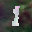
Label: 1